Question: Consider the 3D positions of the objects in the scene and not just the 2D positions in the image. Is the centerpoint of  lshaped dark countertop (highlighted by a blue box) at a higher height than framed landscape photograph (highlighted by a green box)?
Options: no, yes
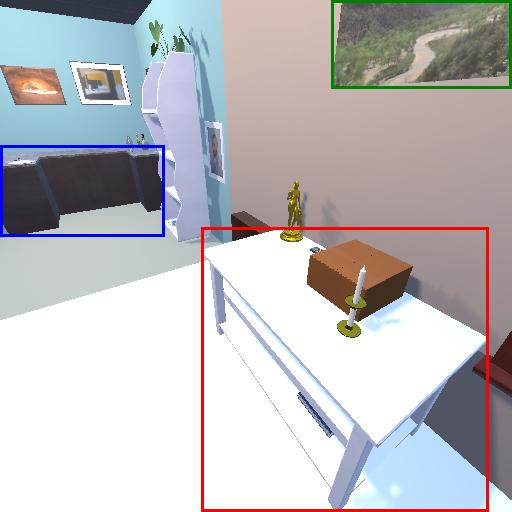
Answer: no